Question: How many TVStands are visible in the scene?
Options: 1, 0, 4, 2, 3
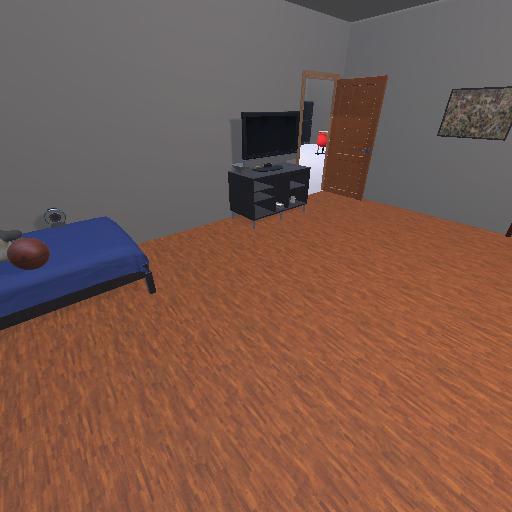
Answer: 1